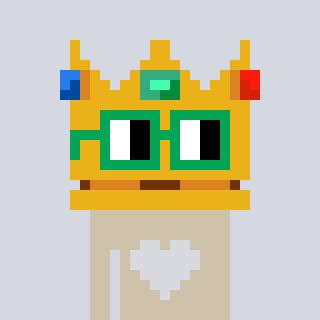
a pixel art character with square green glasses, a crown-shaped head and a bege-colored body on a cool background